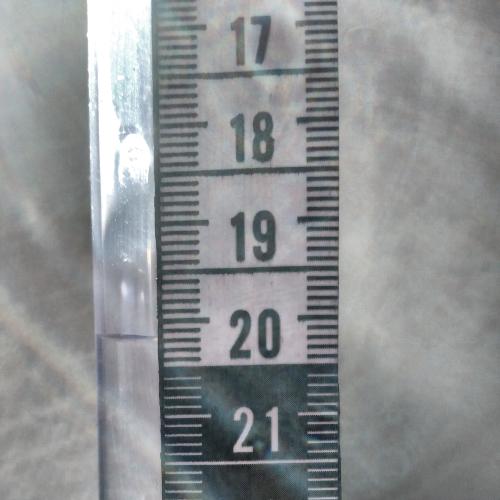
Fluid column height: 20.1 cm